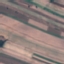
Land use / land cover: AnnualCrop